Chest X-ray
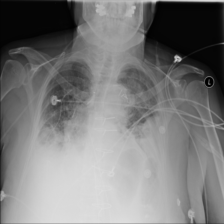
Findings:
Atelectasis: negative
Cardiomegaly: negative
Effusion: negative
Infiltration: negative
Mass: negative
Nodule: negative
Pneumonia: negative
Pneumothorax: negative
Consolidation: negative
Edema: negative
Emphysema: negative
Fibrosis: negative
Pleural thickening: negative
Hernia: negative